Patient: sex F, age 76
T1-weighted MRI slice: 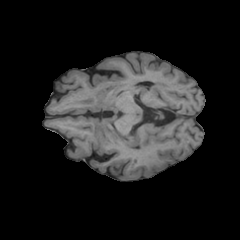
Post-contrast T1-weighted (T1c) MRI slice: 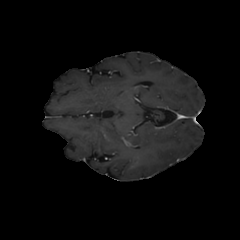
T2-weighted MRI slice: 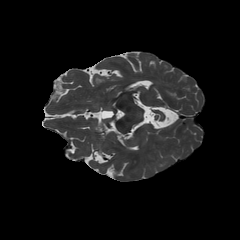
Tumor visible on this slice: no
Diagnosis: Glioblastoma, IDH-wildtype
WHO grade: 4